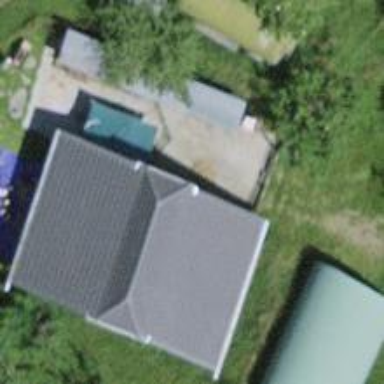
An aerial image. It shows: Barn.